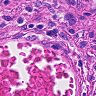
Metastatic tissue present: no